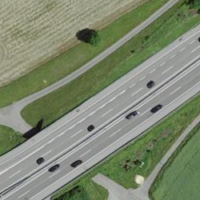
EUNIS habitat code: 57
Species observed at this site:
Milvus milvus